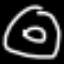
Label: donut